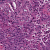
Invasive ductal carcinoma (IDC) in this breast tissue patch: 0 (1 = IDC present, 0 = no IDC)